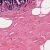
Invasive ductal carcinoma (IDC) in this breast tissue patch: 0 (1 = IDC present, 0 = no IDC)